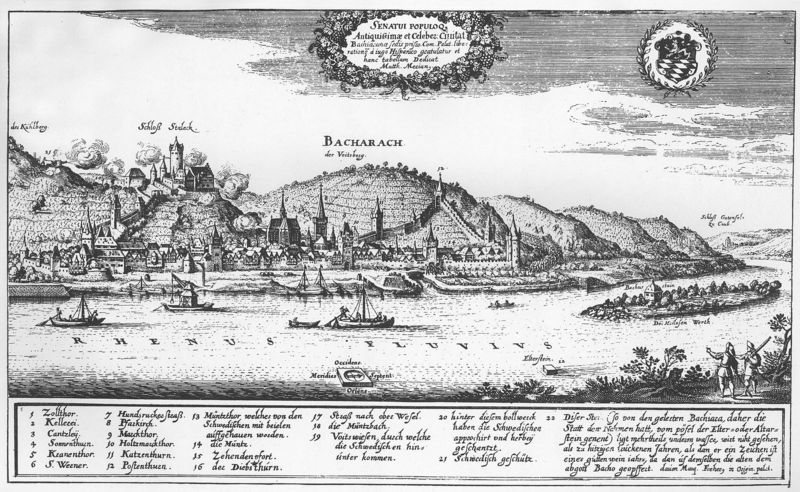
Titel: Stadtansicht von Bacharach (Merian: Theatrum Europ. II)
Schlagwörter: fluss, stadt, schloss, kirche, insel, schiffe, burg, türme, kran, wappen, rhein, rheininsel